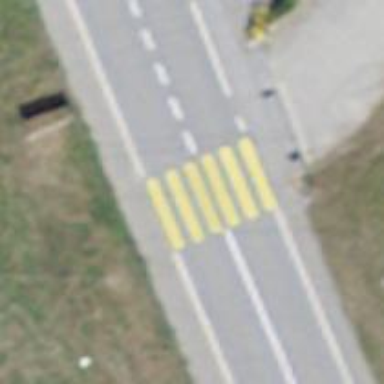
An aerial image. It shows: Unmarked road crossing.